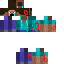
A male human skin with dark skin, wearing brown long hair dressed in a blue hoodie and blue pants, featuring a closed mouth.